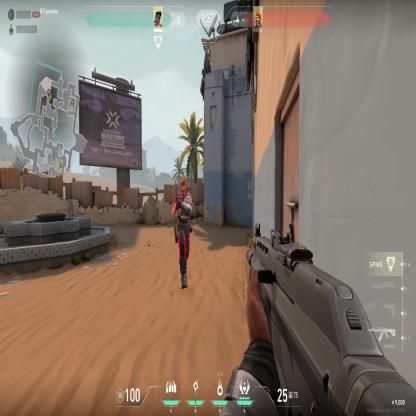
Label: enemy